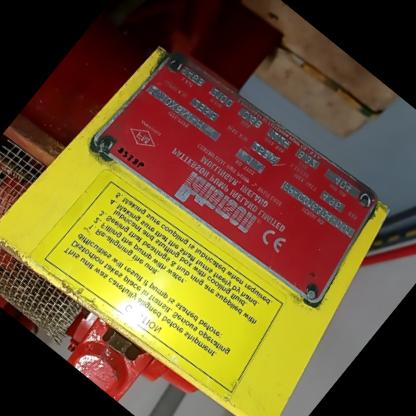
Klasa: tabliczka-znamionowa